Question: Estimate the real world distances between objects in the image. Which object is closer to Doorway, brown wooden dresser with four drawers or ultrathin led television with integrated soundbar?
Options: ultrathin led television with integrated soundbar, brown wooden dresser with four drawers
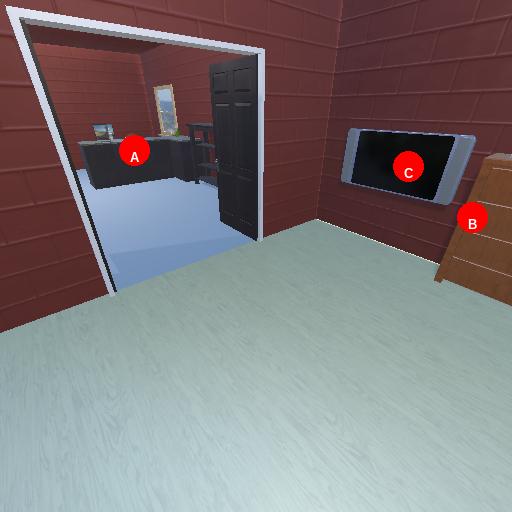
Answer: ultrathin led television with integrated soundbar